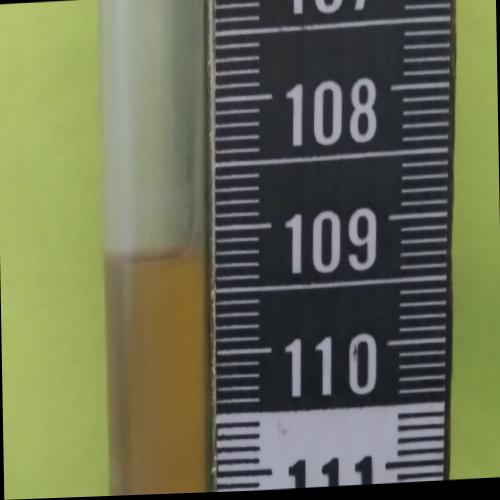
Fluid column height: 109.2 cm